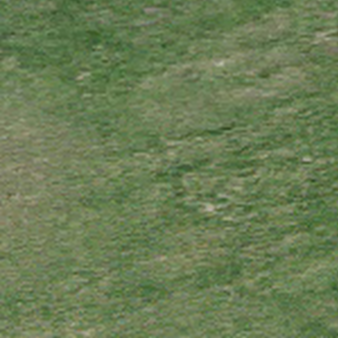
Label: other